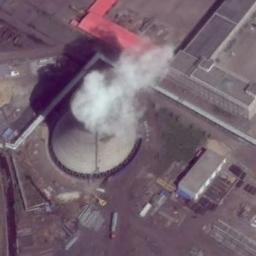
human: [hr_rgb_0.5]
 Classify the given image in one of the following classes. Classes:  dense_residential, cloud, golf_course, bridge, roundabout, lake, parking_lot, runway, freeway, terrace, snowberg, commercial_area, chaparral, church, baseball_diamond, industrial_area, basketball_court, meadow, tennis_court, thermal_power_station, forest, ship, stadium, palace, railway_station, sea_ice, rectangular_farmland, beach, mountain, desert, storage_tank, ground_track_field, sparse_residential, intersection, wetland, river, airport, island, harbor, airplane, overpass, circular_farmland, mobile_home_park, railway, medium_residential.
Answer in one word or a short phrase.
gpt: thermal_power_station